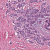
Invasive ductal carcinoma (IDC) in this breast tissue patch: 1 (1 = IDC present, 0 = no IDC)